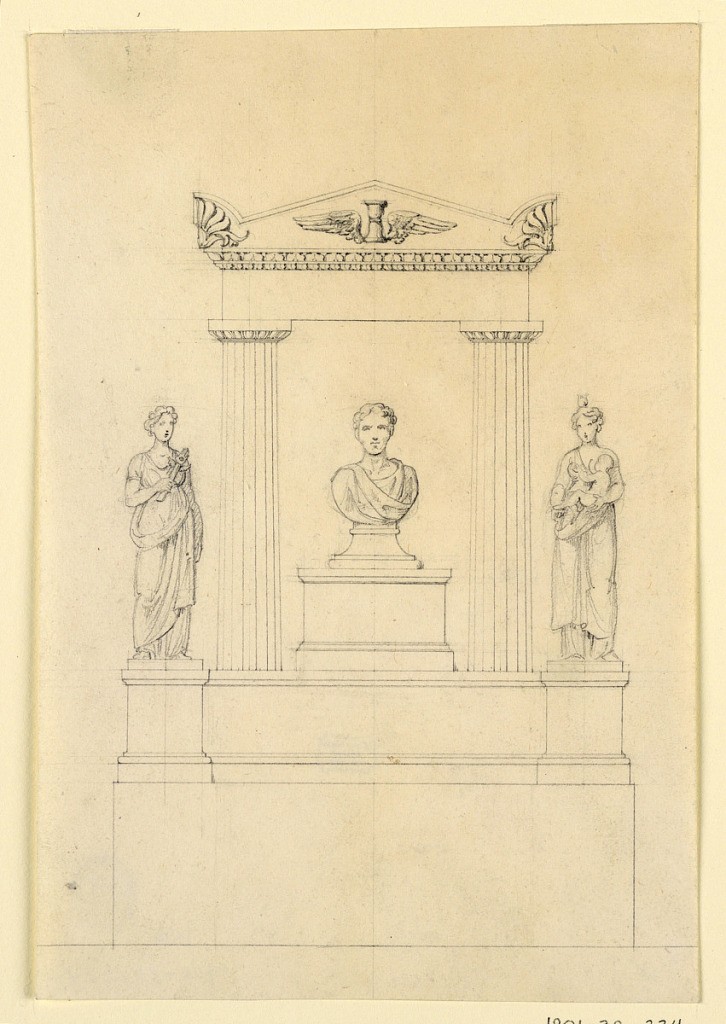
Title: Elevation of a Sepulchral Monument
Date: ca. 1830
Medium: Graphite on paper
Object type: Drawing
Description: Vertical rectangle showing two fluted Doric columns supporting an entablature and pediment with a singed hourglass. Below, the bust of a young man on a pedestal. On either side are female sculptures. At left, Justice holds a judiciary mace; at right Charity, with a fire on her head, nurses a child.